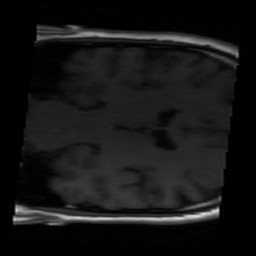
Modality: T1w
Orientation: coronal